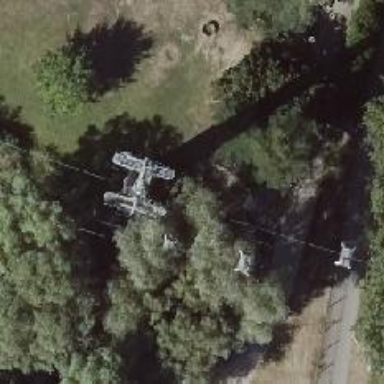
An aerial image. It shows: Pylon for aerialway.